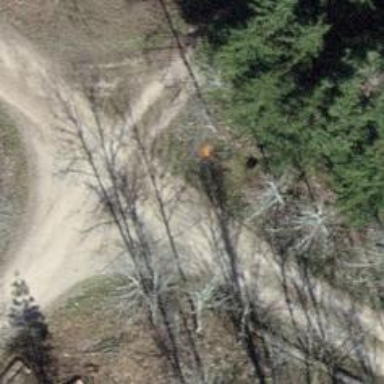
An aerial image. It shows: Aerial marker.